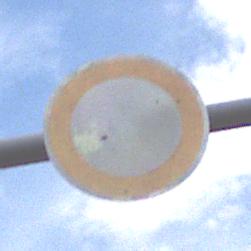
Verkehrszeichen: VerbotFahrzeugeAllerArt
Umgebung: Outdoor, RoadRail
Tageszeit: Midday
Wetter: PartlyCloudy
Licht: Natural
Jahreszeit: NotSpecified
Kontrast: LowContrast